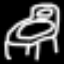
Label: bed